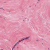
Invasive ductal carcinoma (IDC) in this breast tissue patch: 0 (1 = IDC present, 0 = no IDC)